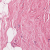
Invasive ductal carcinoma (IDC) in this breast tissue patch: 0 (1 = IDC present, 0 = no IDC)